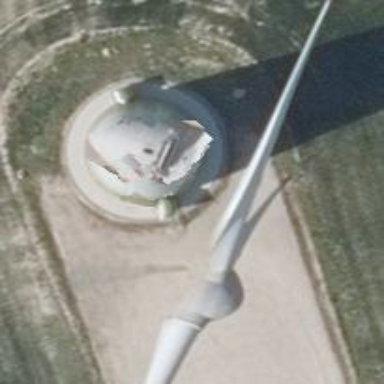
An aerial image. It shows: Wind generator powered by wind. The generator type is horizontal axis and it uses wind turbines.